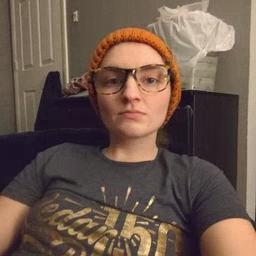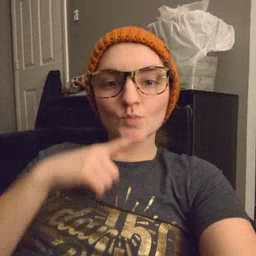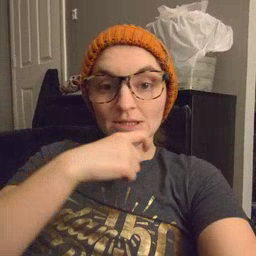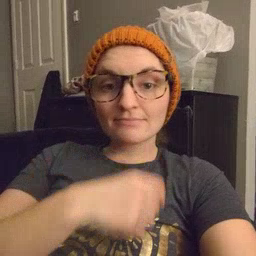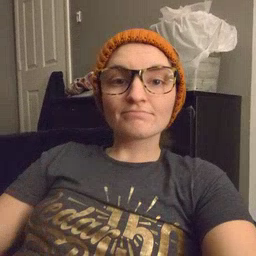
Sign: cereal